Interaction volume radius: 5 \u00c5
Interaction volume height: 40 \u00c5
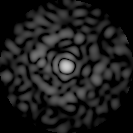
Disorder parameter: 0.8512